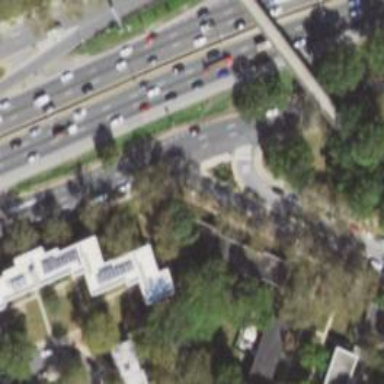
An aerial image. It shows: Uncontrolled crossing on footway.